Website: walmart
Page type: payment
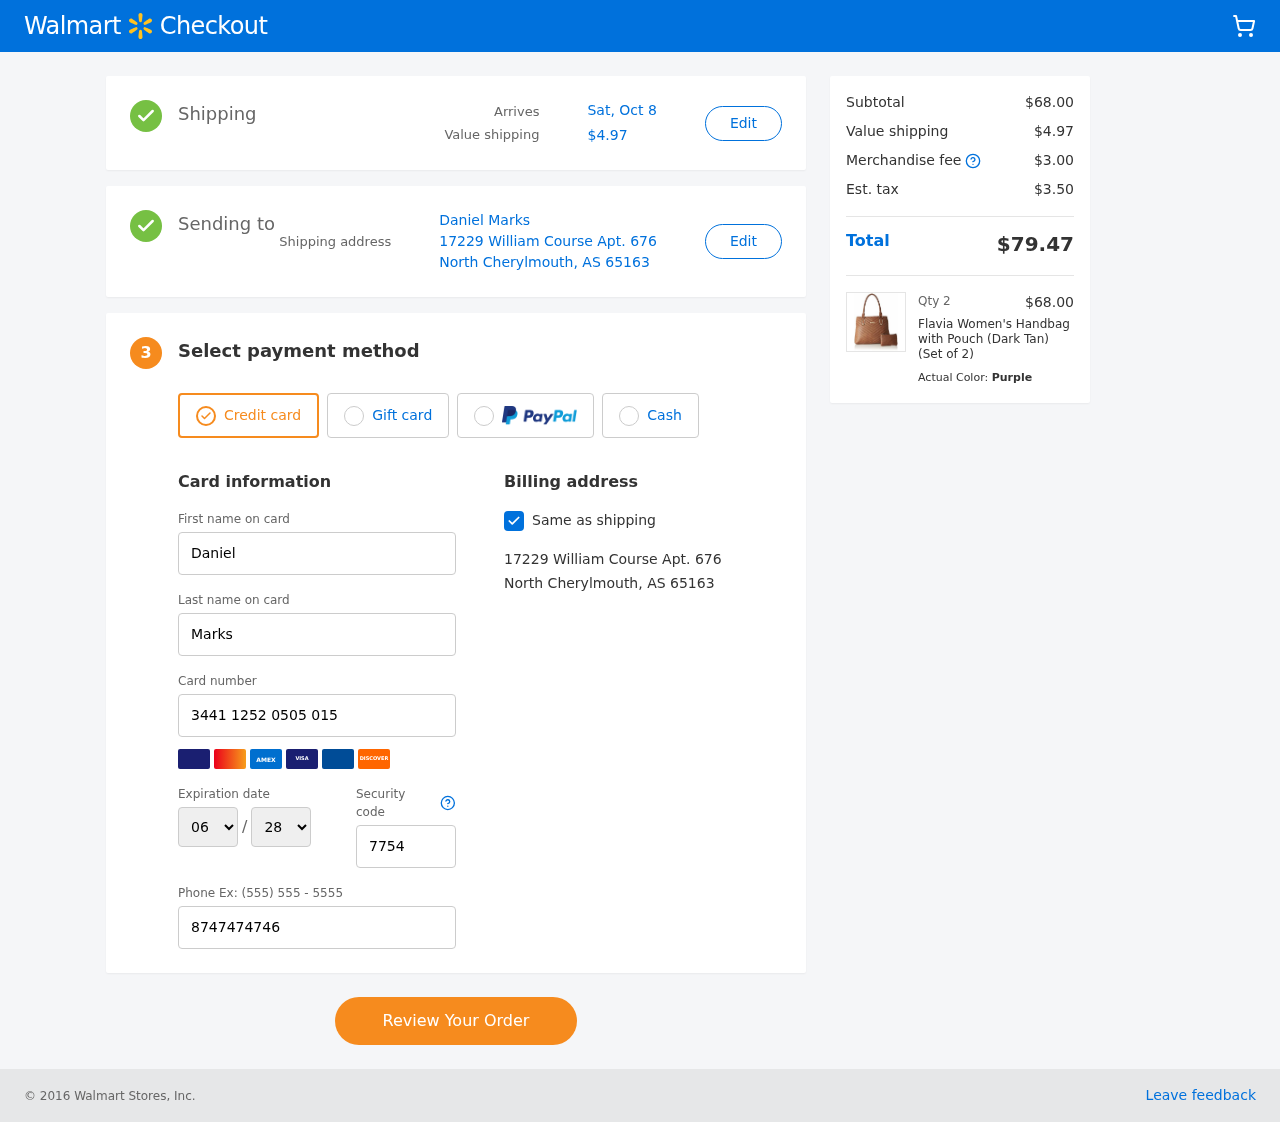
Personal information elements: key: PII_CARD_EXPIRY_MONTH
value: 06
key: PII_CARD_EXPIRY_YEAR
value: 28
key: PII_CITY_STATE_ZIP
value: North Cherylmouth, AS 65163
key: PII_FULLNAME
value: Daniel Marks
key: PII_STREET
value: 17229 William Course Apt. 676
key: PII_FIRSTNAME
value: Daniel
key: PII_LASTNAME
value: Marks
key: PII_CARD_NUMBER
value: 3441 1252 0505 015
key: PII_CARD_CVV
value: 7754
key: PII_PHONE
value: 8747474746
Product elements: key: PRODUCT1_NAME
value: Flavia Women's Handbag with Pouch (Dark Tan) (Set of 2)
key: PRODUCT1_PRICE
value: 34
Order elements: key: ORDER_DELIVERY_DATE
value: Sat, Oct 8
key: ORDER_SHIPPING_COST
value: $4.97
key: ORDER_SUBTOTAL
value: $68.00
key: ORDER_MERCHANDISE_FEE
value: $3.00
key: ORDER_TAX
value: $3.50
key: ORDER_TOTAL
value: $79.47
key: ORDER_NUM_ITEMS
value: Qty 2